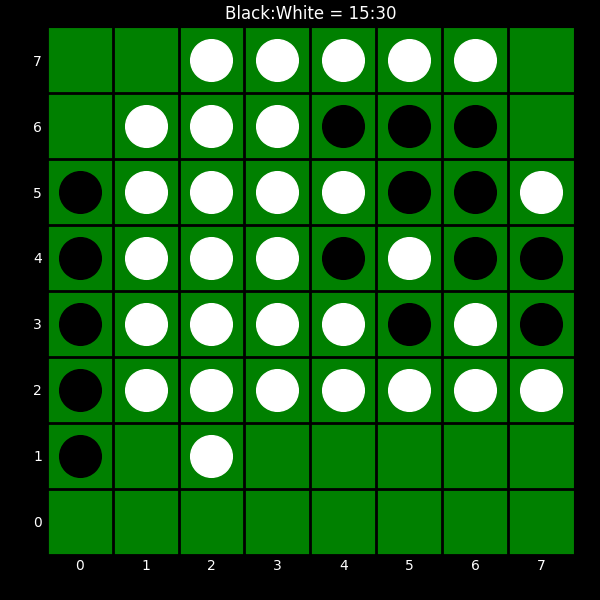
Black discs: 15
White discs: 30